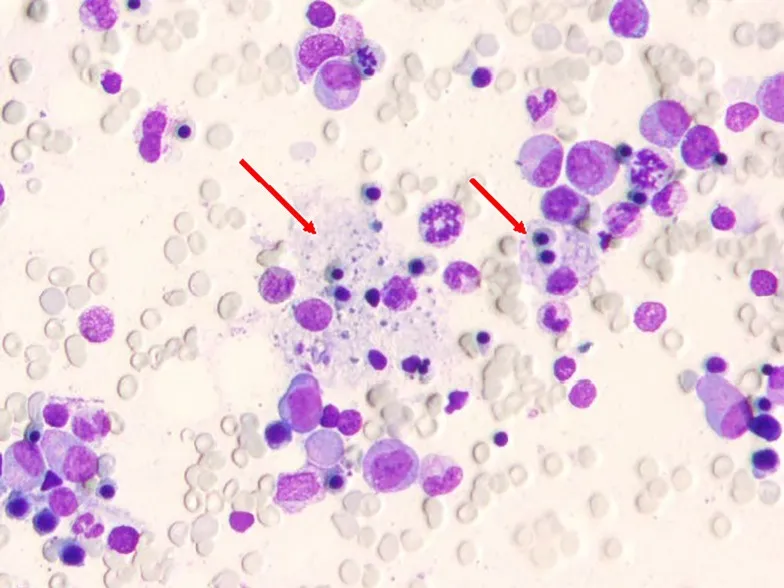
Bone marrow smear carried out when hemoglobin was lowest; the arrow indicates hemophagocytic cells.
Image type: pathology (giemsa)